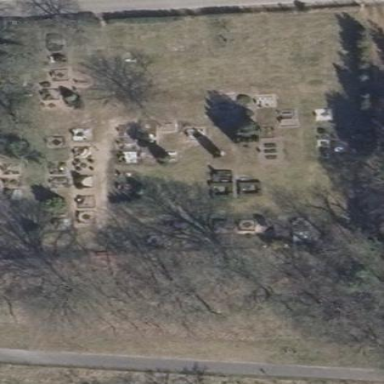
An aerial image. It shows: Cemetery.